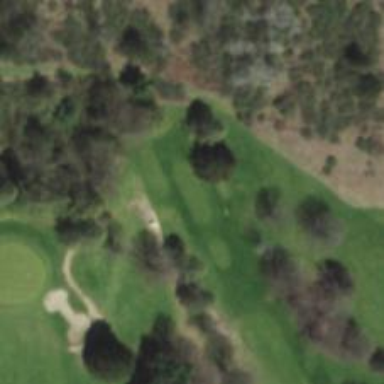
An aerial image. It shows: Golf tee.